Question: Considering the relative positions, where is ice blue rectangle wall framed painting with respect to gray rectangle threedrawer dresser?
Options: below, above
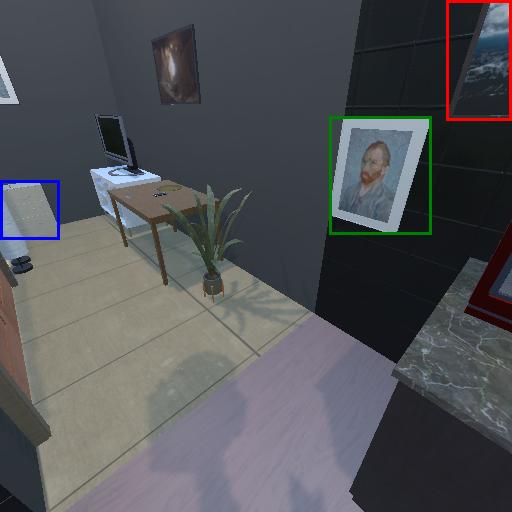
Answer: below